Автомобиль стартует с ускорением $a_0$. Из-за сопротивления воздуха ускорение падает по мере увеличения скорости $v$ по закону $a \sim (v_0+v)^{-1}$, где $v_0$ — известный коэффициент.
Постройте график, изображающий связь между $a$ и $v$, выбрав координаты так, чтобы он являлся отрезком прямой линии.
Через какое время $t_0$ после начала движения автомобиль достигает скорости $v_0$?
Определите зависимость скорости $v$ от времени $t$ и постройте (качественно) график $v(t)$.
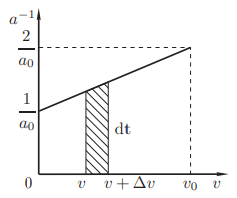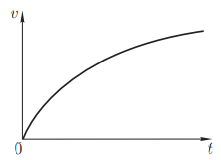
Постройте график, изображающий связь между $a$ и $v$, выбрав координаты так, чтобы он являлся отрезком прямой линии.

Через какое время $t_0$ после начала движения автомобиль достигает скорости $v_0$?
Ответ: $$t_{0}=\frac{1}{2}\left(\frac{1}{a_{0}}+\frac{2}{a_{0}}\right) \cdot v_{0}=\frac{3}{2} \frac{v_{0}}{a_{0}}$$

Определите зависимость скорости $v$ от времени $t$ и постройте (качественно) график $v(t)$.
Темы:
T, Механика, Кинематика, Всероссийские, Ускорение